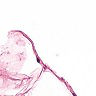
Metastatic tissue present: no